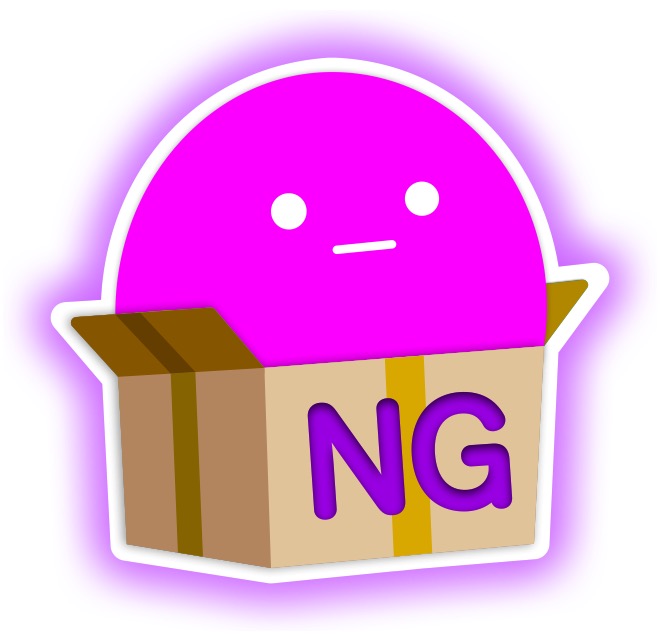
Label: others